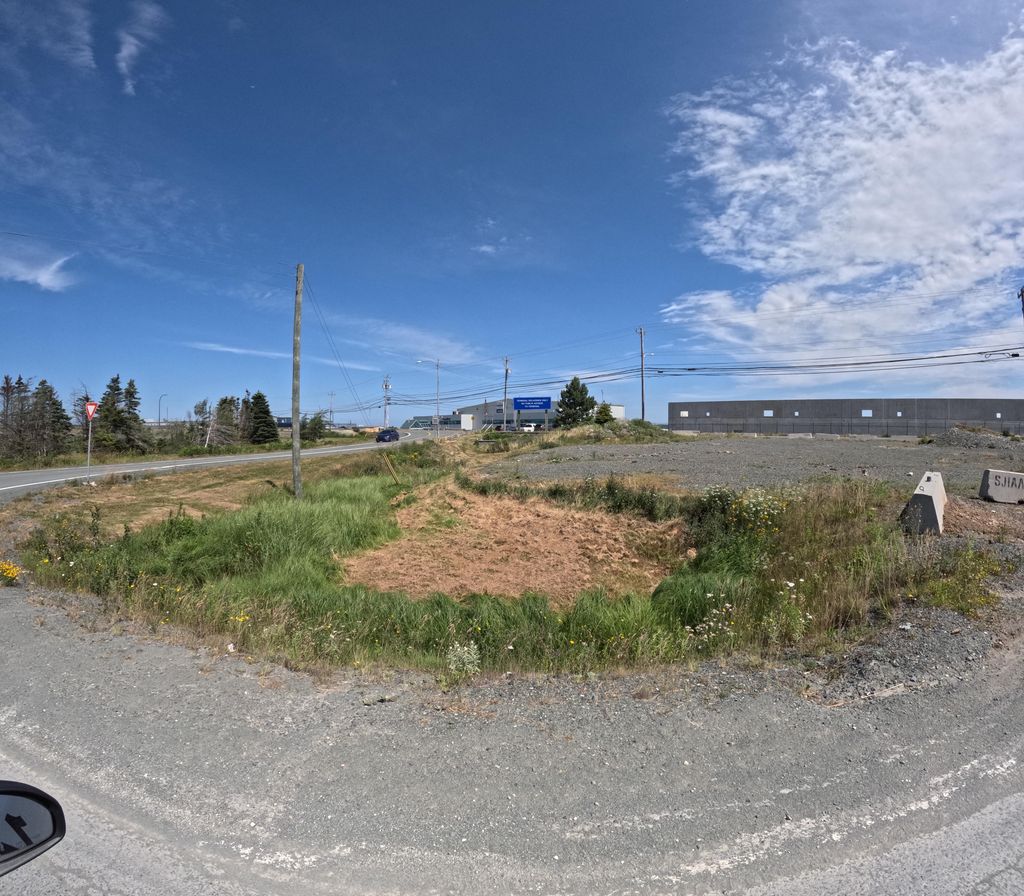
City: st_johns